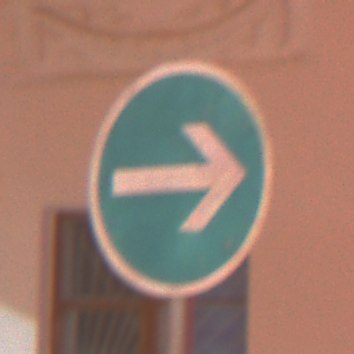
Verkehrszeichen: VorgeschriebeneFahrtrichtungHierRechts
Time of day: Night
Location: Outdoor (Urban)
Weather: Overcast
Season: Winter
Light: Artificial